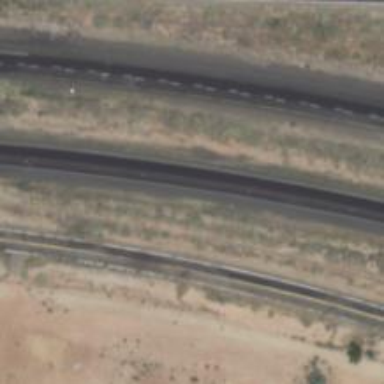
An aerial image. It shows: Abandoned road.